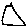
Label: triangle